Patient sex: F
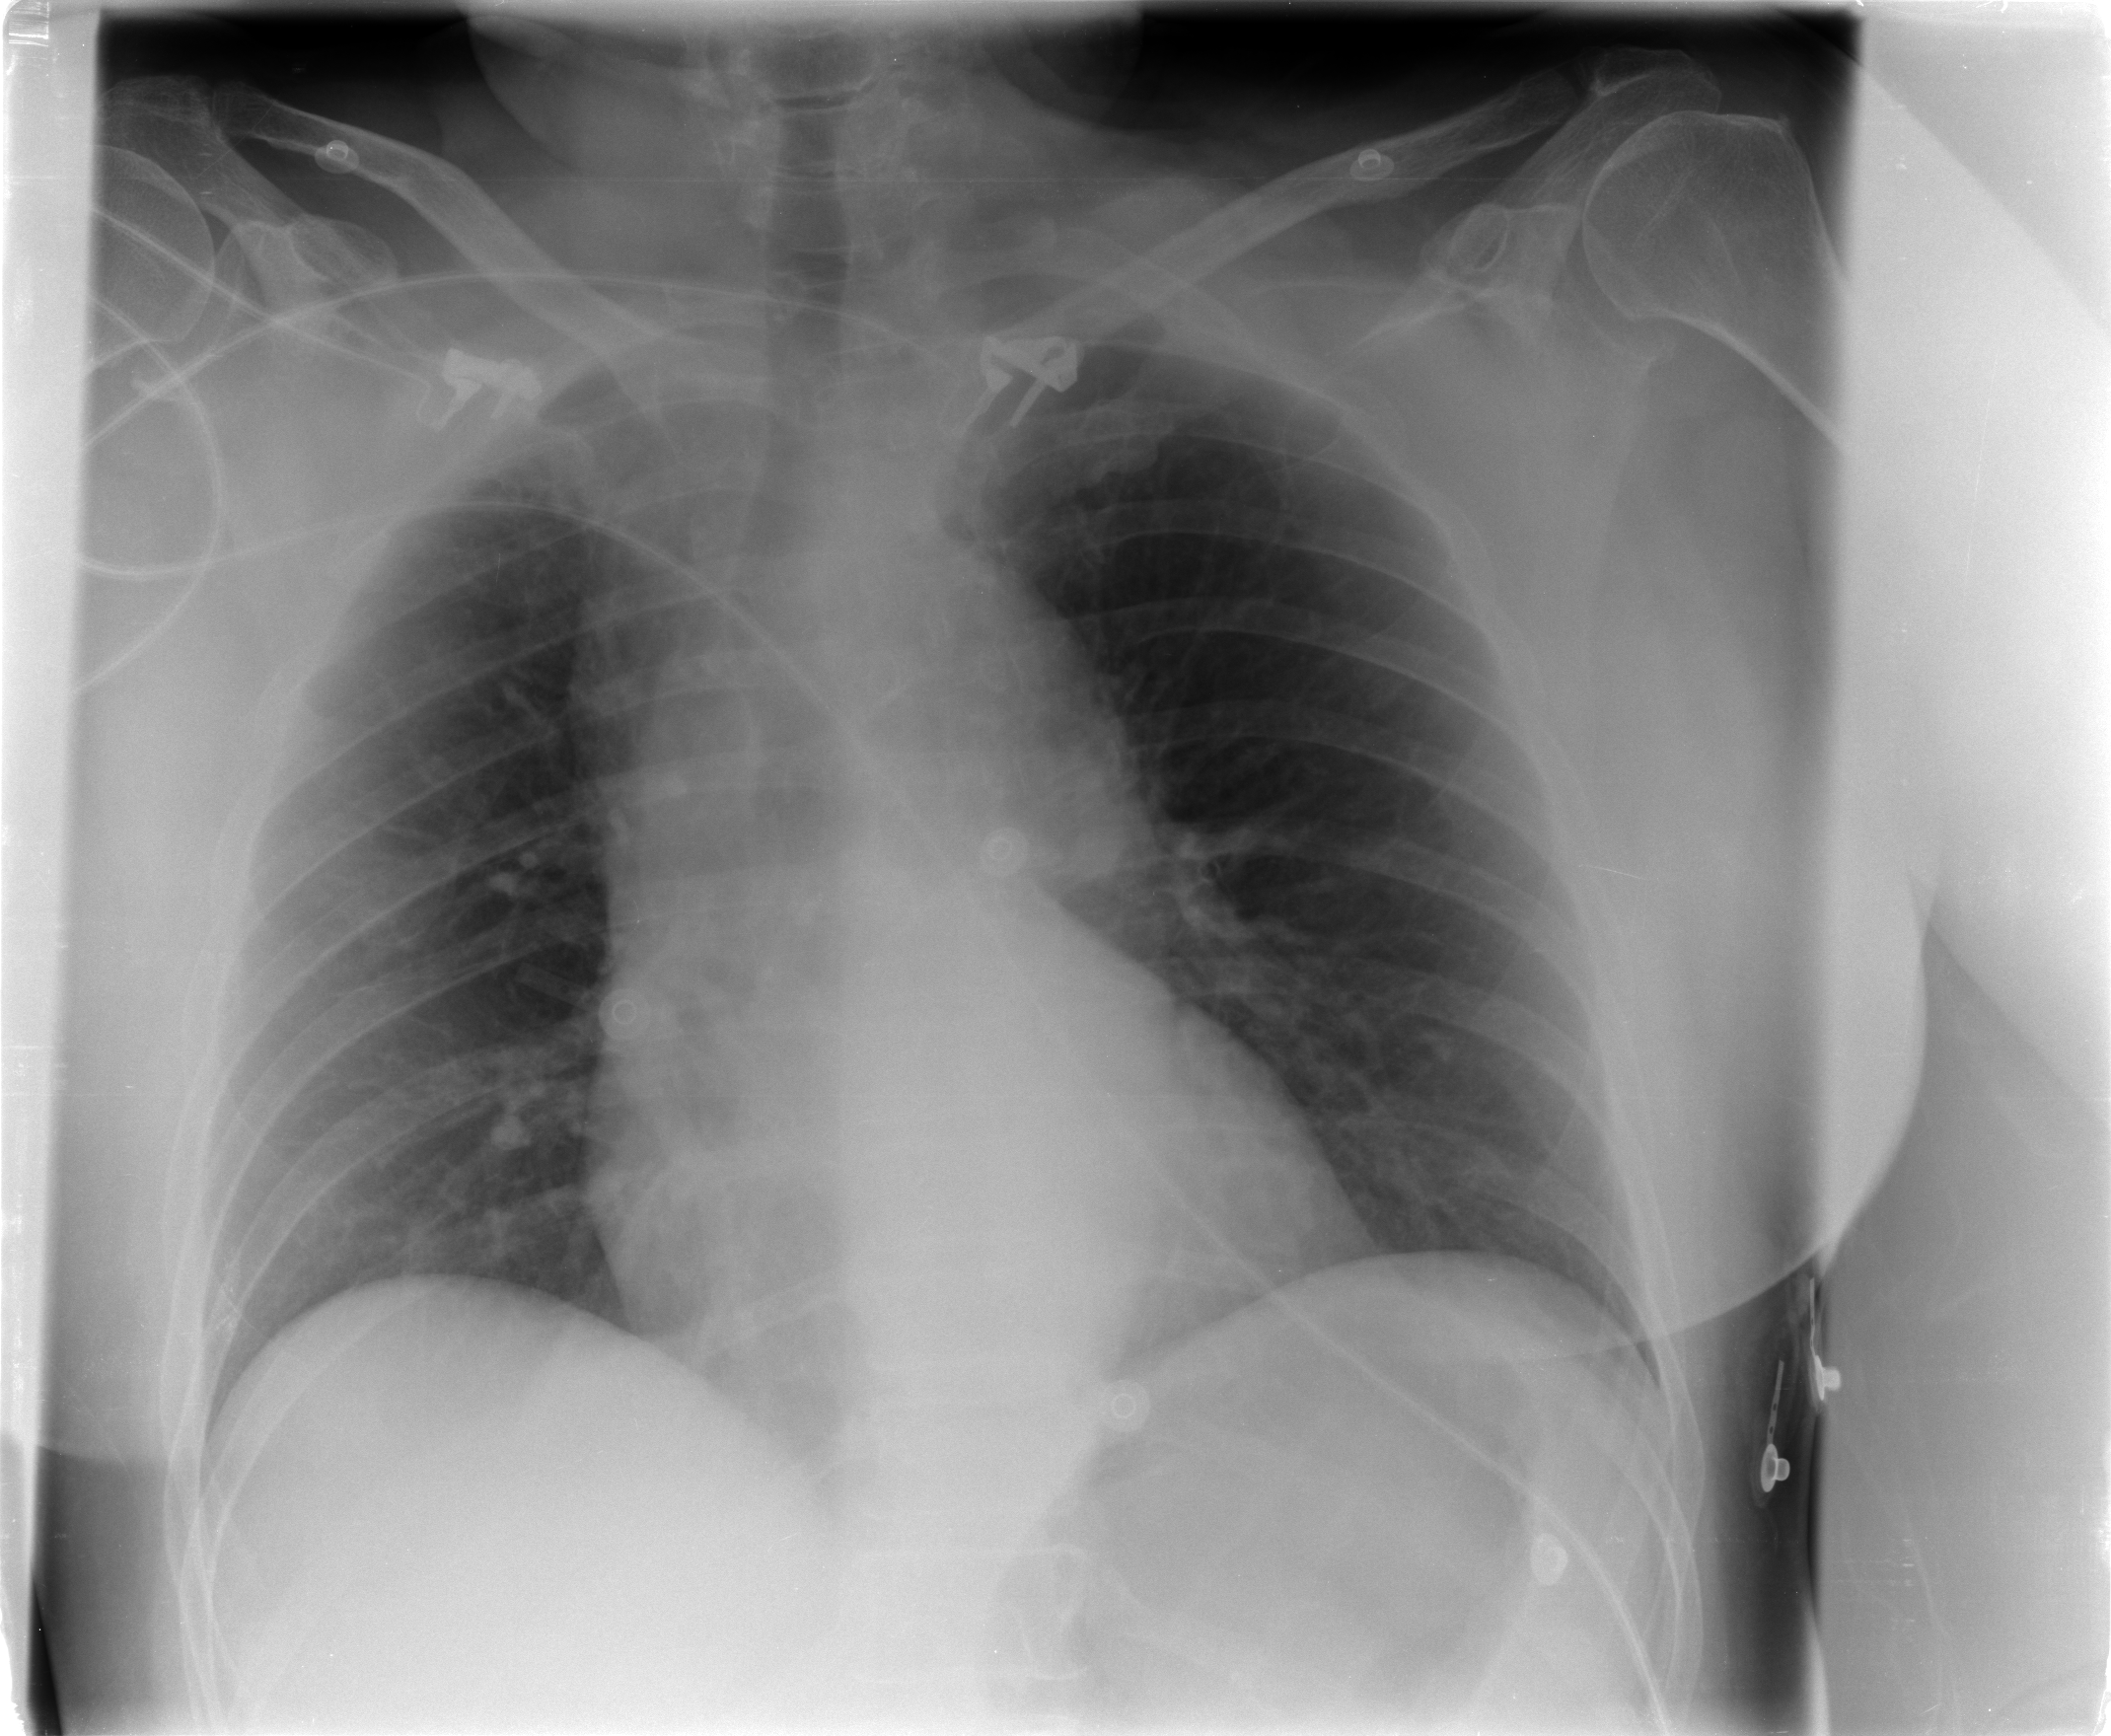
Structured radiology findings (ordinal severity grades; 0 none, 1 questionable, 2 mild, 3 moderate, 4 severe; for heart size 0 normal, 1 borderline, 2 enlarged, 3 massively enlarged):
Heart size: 0
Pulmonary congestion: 1
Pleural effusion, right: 0
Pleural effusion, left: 0
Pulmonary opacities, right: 0
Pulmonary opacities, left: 0
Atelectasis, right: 0
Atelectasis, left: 0